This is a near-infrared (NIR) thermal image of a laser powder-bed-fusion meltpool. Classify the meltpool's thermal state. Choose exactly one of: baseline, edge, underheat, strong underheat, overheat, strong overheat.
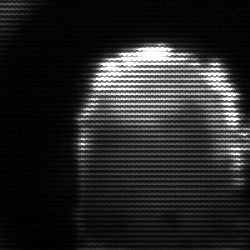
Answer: baseline